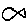
Label: fish